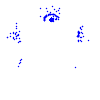
Particle: kaon